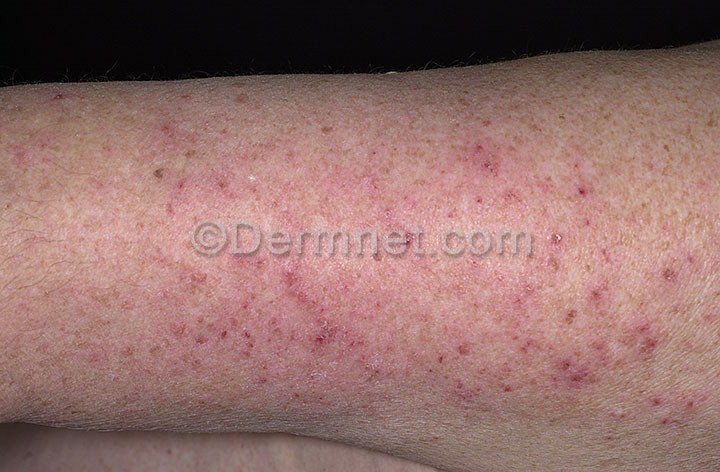
Disease: Eczema Photos